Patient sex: M
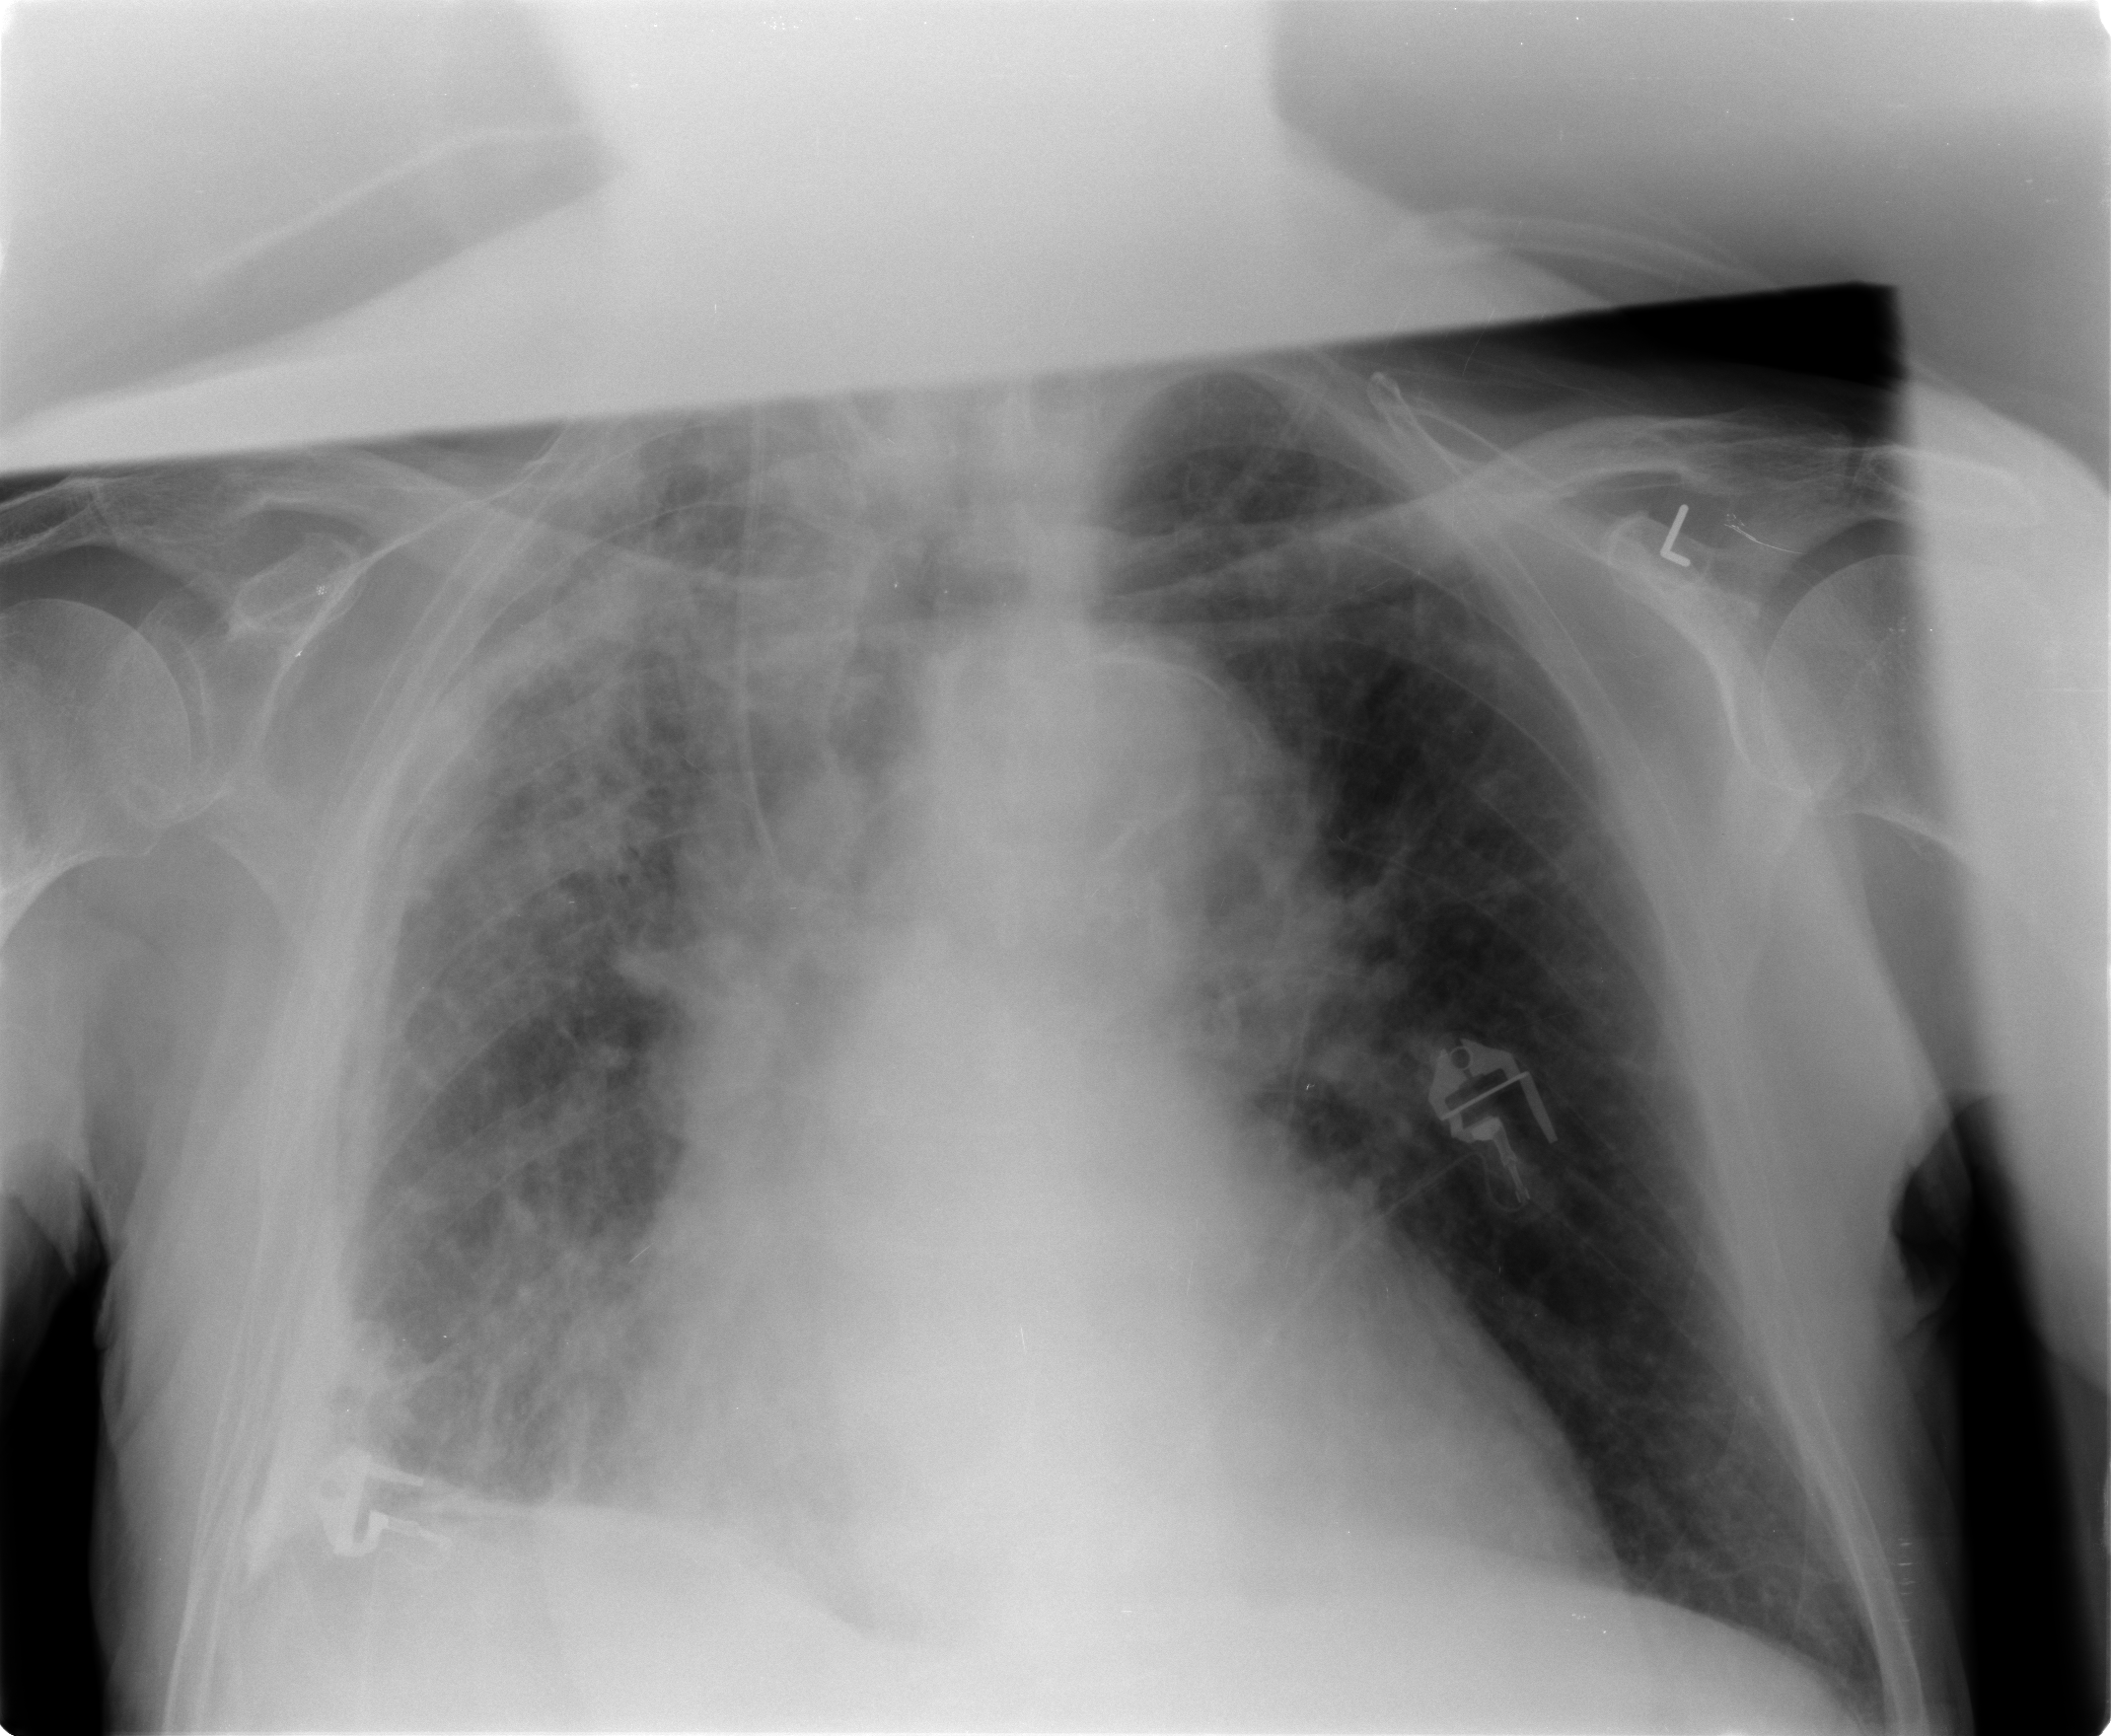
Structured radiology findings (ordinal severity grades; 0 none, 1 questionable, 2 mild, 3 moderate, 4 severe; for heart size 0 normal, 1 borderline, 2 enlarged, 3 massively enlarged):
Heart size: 2
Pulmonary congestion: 0
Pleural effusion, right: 0
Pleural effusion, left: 0
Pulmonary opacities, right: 3
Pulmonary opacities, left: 1
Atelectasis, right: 3
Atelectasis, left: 2